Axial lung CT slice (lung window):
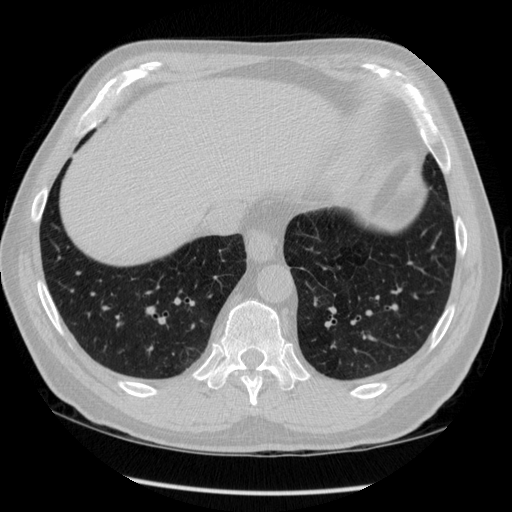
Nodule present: no